Question: I want to distribute a package for expo. This package was created while building my app in expo SDK36.
Like many expo dependencies, I use massively the '.ios.js', '.android.js' and '.web.js' extensions.
While importing a source I have distributed on npm, resolver only import '.js' without any distinction.
As an example <URL> should work with expo:

This is the <URL> resolved extensions:
'''
[
".web.expo.ts",
".web.expo.tsx",
".web.expo.mjs",
".web.expo.js",
".web.expo.jsx",
".expo.ts",
".expo.tsx",
".expo.mjs",
".expo.js",
".expo.jsx",
".web.ts",
".web.tsx",
".web.mjs",
".web.js",
".web.jsx",
".ts",
".tsx",
".mjs",
".js",
".jsx",
".json",
".wasm"
]
'''
But it does not, I have to manually import by suffixing in my sources with'.web'.
How can I configure 'expo' or my distributed package in order to be able to import proper sources for each environment when sources are imported from 'node_modules' ?
## Edit
I was wrong to expect my extensions to work with the 'main' field of my 'package.json', I have reconfigured my repo with :
'''
/home/dka/workspace/github.com/yeutech-lab/react-cookiebot/src
+-- CookieBot.js
+-- CookieBot.native.js
+-- index.js
'''
### Questions :
1. I have used .native.js so my reactjs users (not only expo and react-native users) will import the .js file by default
2. Because of (1), others react user's (neither react-native nor expo) don't need some sort of extra configuration to support react-native extensions .web.js, .ios.js, .android.is, .native.js and .js.
3. In case I do prefer .web.js instead of (1), it will not be possible for my react user to do as in (2), and in this case: what would be the way for them to configure react-native extensions in their project?
4. For all react-native users, may I know where the extension can be configured in native projects? (I believe web project can be configured in webpack with config.resolve.extensions)
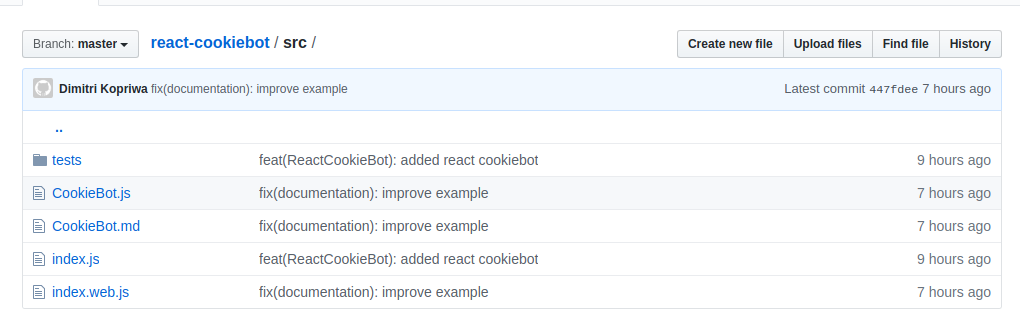
Answer: In a node module, you can make the bundler resolve a platform specific "main" file by deleting the file extension in your 'package.json'.
'''
- "main": "index.js"
+ "main": "index"
'''
I would advise against this though as the bundler resolution could work differently in bundlers other than Webpack and Metro. It would be safer to have one "main" file re-export the contents of other platform specific modules (It appears this is what you did in your edit, but I'll leave the explanation here for completeness):
'index.js'
'''
export * from './module';
'''
- 'module.js'- 'module.web.js'- 'module.native.js'
>
1. In case I do prefer .web.js instead of (1), it will not be possible for my react user to do as in (2), and in this case: what would be the way for them to configure react-native extensions in their project?
It's important to remember that '.web.js' can still be resolved even if the project isn't a React Native web project. Create React App resolves '.web.js' extensions for every project.
On web, users can configure their platform extensions by modifying the <URL> field of the Webpack config. In Expo this can be done by running 'expo customize:web'.
>
1. Configure native extensions
This can be done by editing the project's Metro config: <URL>.